Question: i made many to many join table between users and groups tables .
so i have a collection in each entitie ( Users and groups )
'''
@ManyToMany(mappedBy = "usersCollection")
private Collection<Groups> groupsCollection;
'''
and i want to display groups collection in Jsf thats what i did :
'''
<p:dataTable var="user" value="#{usergestion.tableusers}">
<p:column headerText="username">
<h:outputText value="#{user.username}" />
</p:column>
<p:column headerText="nom">
<h:outputText value="#{user.nom}" />
</p:column>
<p:column headerText="prenom">
<h:outputText value="#{user.prenom}" />
</p:column>
<p:column headerText="groupe">
<h:outputText value="#{user.groupsCollection.get(0)}" />
</p:column>
'''
and that what i get :

how i can get just the nombre not com.database.Groups[ idGroups=2 ] ???
i used : '<h:outputText value="#{user.groupsCollection.get(0).groupname}" />'
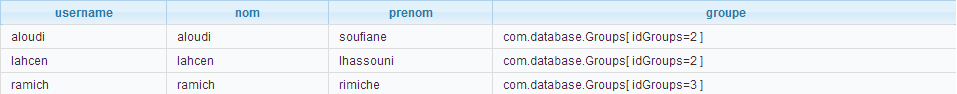
Answer: You normally use an iterating component such as '<ui:repeat>' or '<h:dataTable>' to iterate over a collection. You can perfectly nest it inside another iterating component.
E.g.
'''
<p:column headerText="groupe">
<ui:repeat value="#{user.groupsCollection}" var="groups">
<h:outputText value="#{groups.groupname}" /><br/>
</ui:repeat>
</p:column>
'''
---
to the concrete problem, you've there some poor naming convention. One group should be represented by a class named 'Group', not 'Groups'. I suggest to rename the one and other so that the code becomes so much more self documenting:
'''
<p:column headerText="groups">
<ui:repeat value="#{user.groups}" var="group">
<h:outputText value="#{group.name}" /><br/>
</ui:repeat>
</p:column>
'''
The plural 's' in the field/variable name should already be indicative that it concerns a collection.